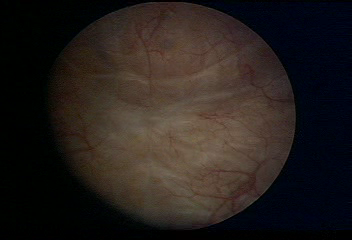
Modality: WLC
Class: Normal mucosa
Bladder cancer association: No